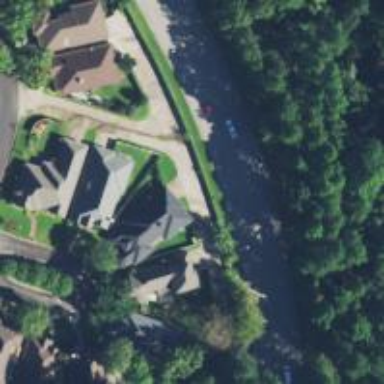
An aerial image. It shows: Alley classified as service road.